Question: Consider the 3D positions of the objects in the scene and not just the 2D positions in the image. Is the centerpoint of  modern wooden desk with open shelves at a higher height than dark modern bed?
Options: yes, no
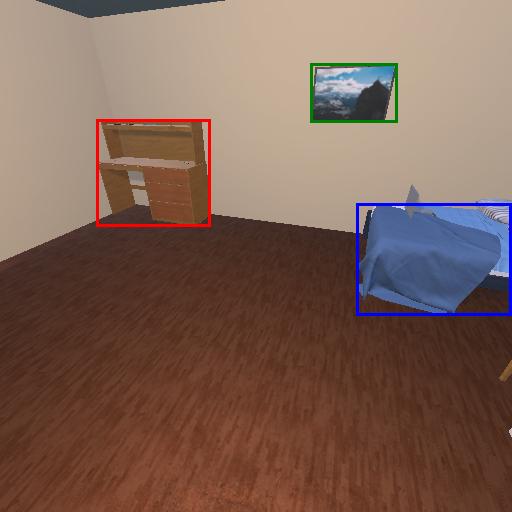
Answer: yes